Question: I want to resize ScrollPane to fit the parent component. I tested this code:
'''
import javafx.application.Application;
import static javafx.application.Application.launch;
import javafx.scene.Scene;
import javafx.scene.control.ScrollPane;
import javafx.scene.control.ScrollPane.ScrollBarPolicy;
import javafx.scene.layout.BorderPane;
import javafx.scene.layout.VBox;
import javafx.stage.Stage;
public class MainApp extends Application {
@Override
public void start(Stage stage) throws Exception {
BorderPane bp = new BorderPane();
bp.setPrefSize(600, 600);
bp.setMaxSize(600, 600);
bp.setStyle("-fx-background-color: #2f4f4f;");
VBox vb = new VBox(bp);
ScrollPane scrollPane = new ScrollPane(vb);
scrollPane.setFitToHeight(true);
scrollPane.setFitToWidth(true);
scrollPane.setHbarPolicy(ScrollBarPolicy.AS_NEEDED);
scrollPane.setVbarPolicy(ScrollBarPolicy.AS_NEEDED);
Scene scene = new Scene(scrollPane);
stage.setScene(scene);
stage.show();
}
public static void main(String[] args) {
launch(args);
}
}
'''
But as you can see I don't see tree scroll bars. Is there anything wrong into my code?

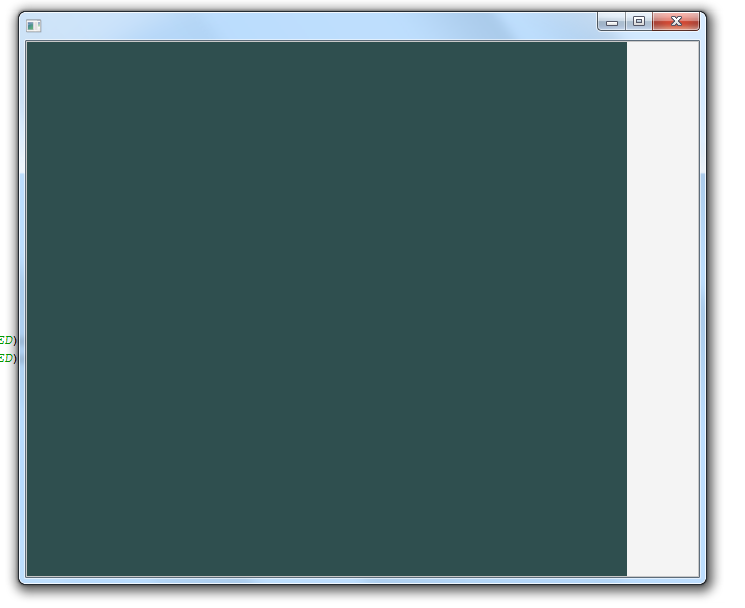
Answer: The scrollbars won't show up because
1. You have the policy set to ScrollBarPolicy.AS_NEEDED
2. The width and height of the scroll bars are automatically resized to that of its' container, which, in this case, is your resizable Vbox.
To fix this, you could remove 'setFitToHeight' and 'setFitToWidth' and leave them as false.
Note that 'ScrollBarPolicy' could also be set to 'ALWAYS' as opposed to 'AS_NEEDED', which will keep the scroll bars even when the window is expanded.
<URL>
<URL>
'''
public class MainApp extends Application {
@Override
public void start(Stage stage) throws Exception {
BorderPane bp = new BorderPane();
bp.setPrefSize(600, 600);
bp.setMaxSize(600, 600);
bp.setStyle("-fx-background-color: #2f4f4f;");
VBox vb = new VBox(bp);
ScrollPane scrollPane = new ScrollPane(vb);
//scrollPane.setFitToHeight(true);
//scrollPane.setFitToWidth(true);
scrollPane.setHbarPolicy(ScrollBarPolicy.ALWAYS);
scrollPane.setVbarPolicy(ScrollBarPolicy.ALWAYS);
Scene scene = new Scene(scrollPane);
stage.setScene(scene);
stage.show();
}
public static void main(String[] args) {
launch(args);
}
}
'''